Field crop: maize
Growth stage: 1
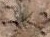
Species: salsola